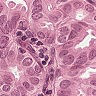
Metastatic tissue present: yes